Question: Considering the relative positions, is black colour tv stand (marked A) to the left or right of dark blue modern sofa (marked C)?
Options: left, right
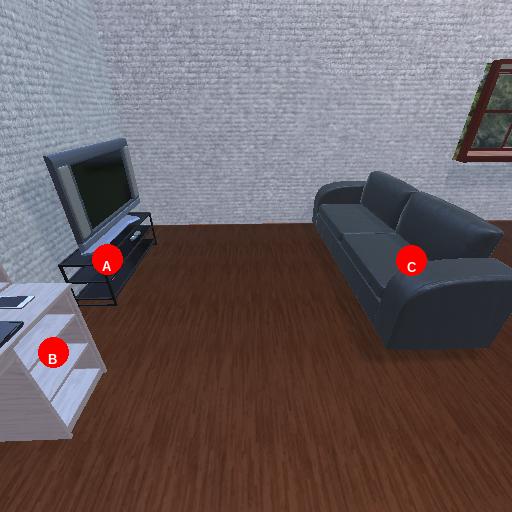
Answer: left